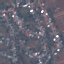
Land use / land cover: Residential